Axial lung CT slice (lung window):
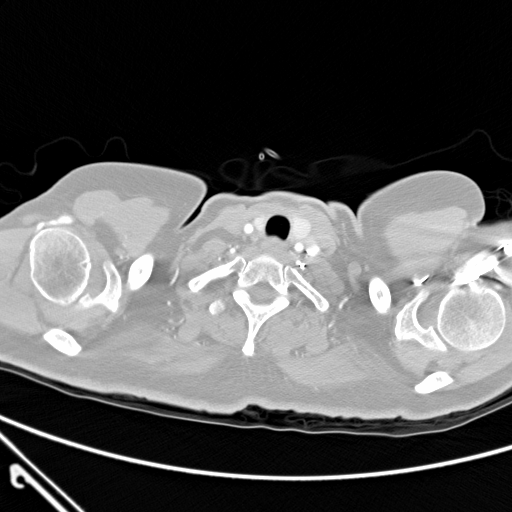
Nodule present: no